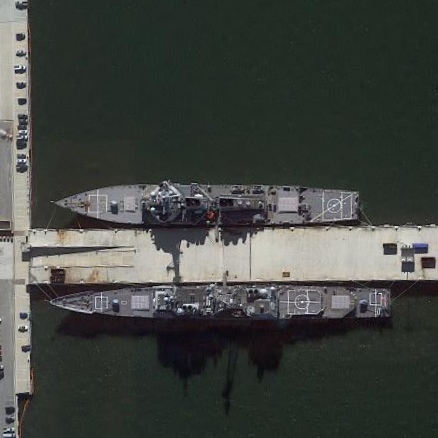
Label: cruiser